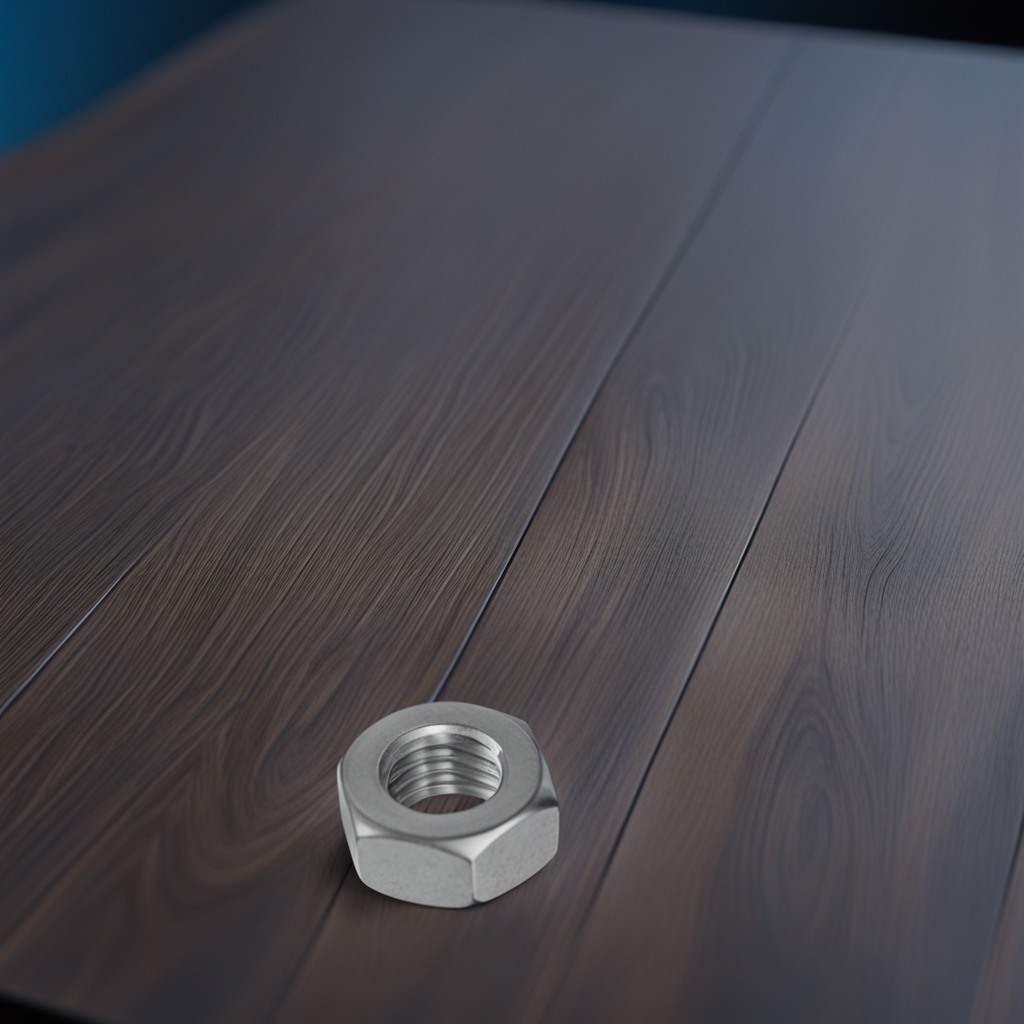
A metal nut is lying on a table with burn marks in a small garage at twilight.